Aerial crown-view tile of a tropical tree (Barro Colorado Island, Panama), acquired 20240813:
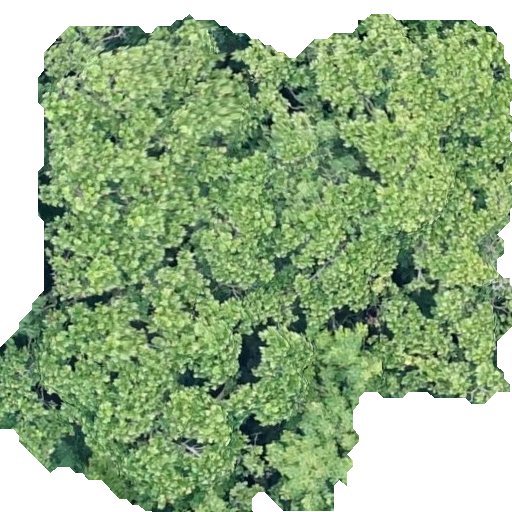
Species: Anacardium excelsum
GBIF accepted scientific name: Anacardium excelsum
Crown area: 316.931 m²